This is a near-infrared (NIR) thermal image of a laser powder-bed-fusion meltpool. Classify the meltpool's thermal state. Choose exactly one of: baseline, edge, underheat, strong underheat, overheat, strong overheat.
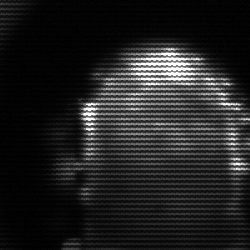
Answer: baseline